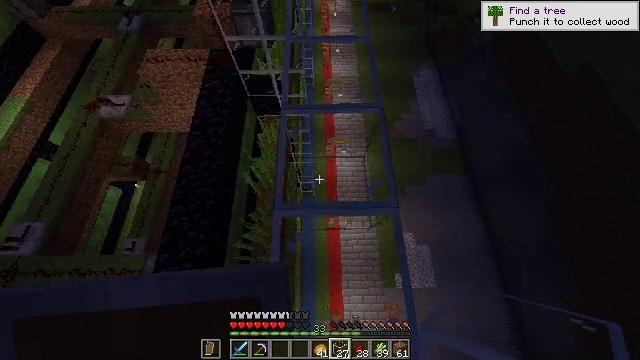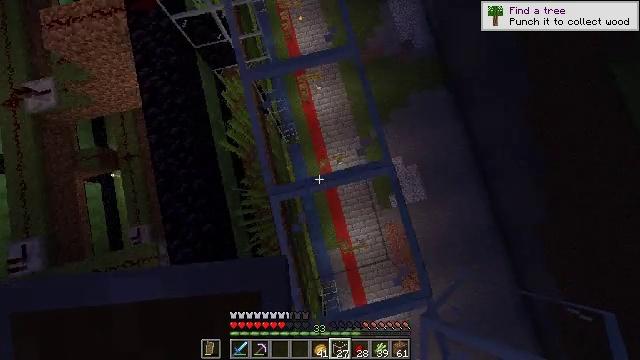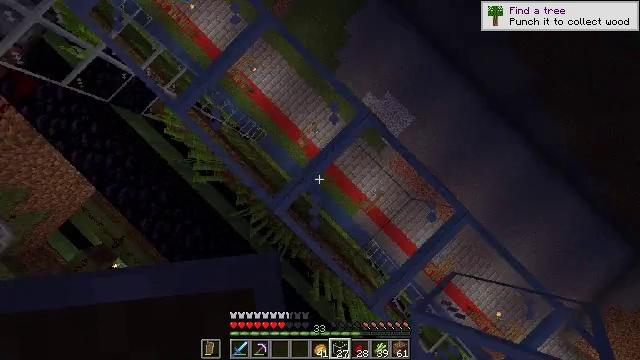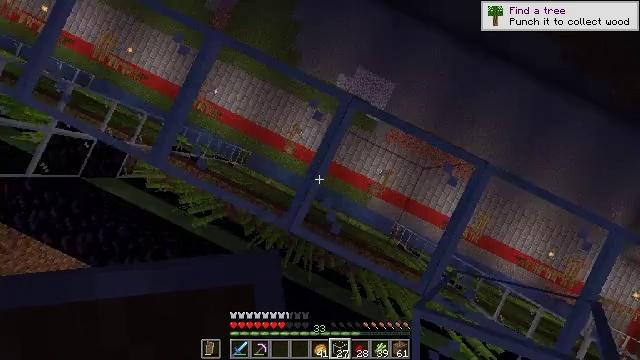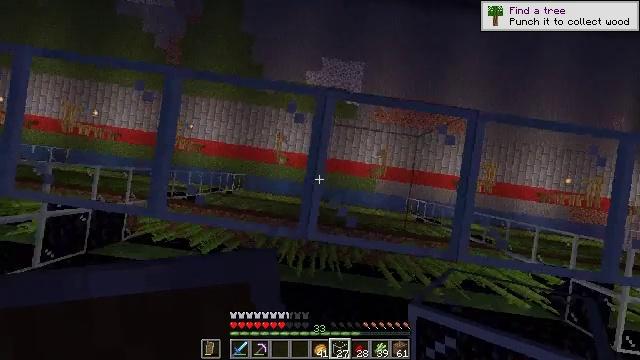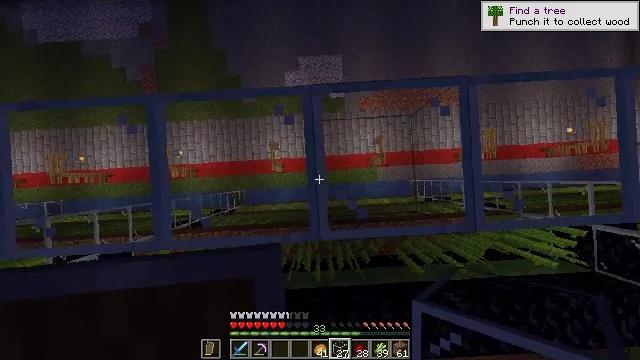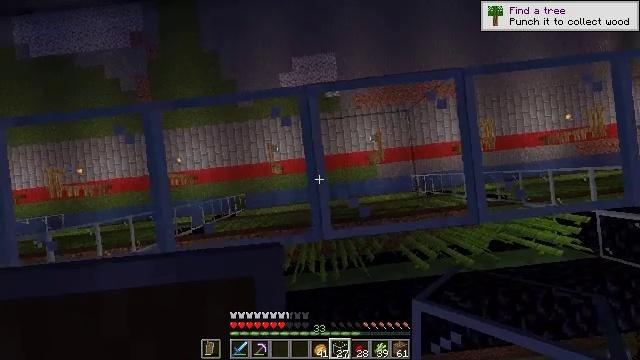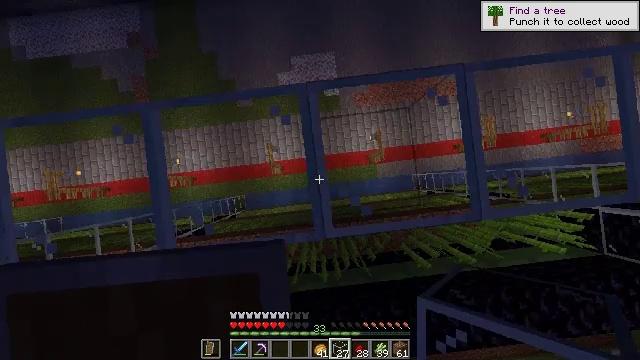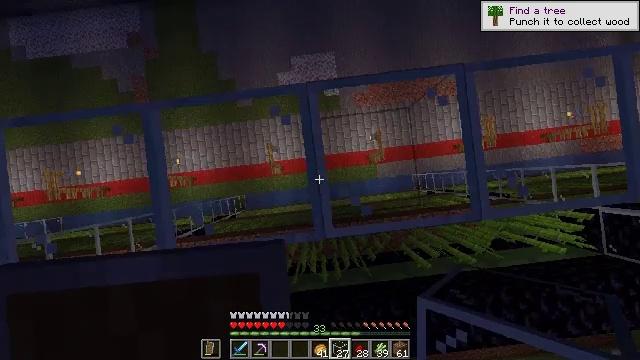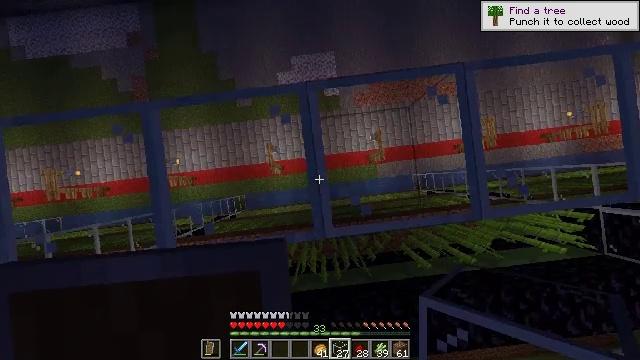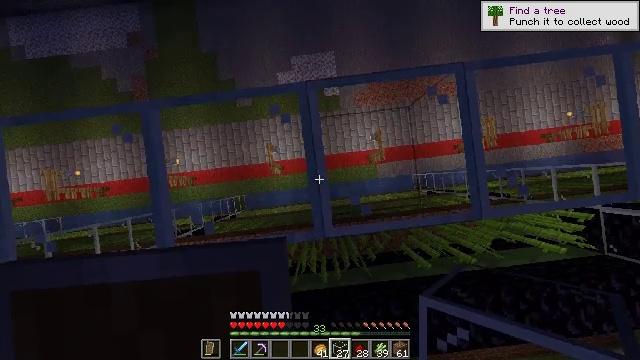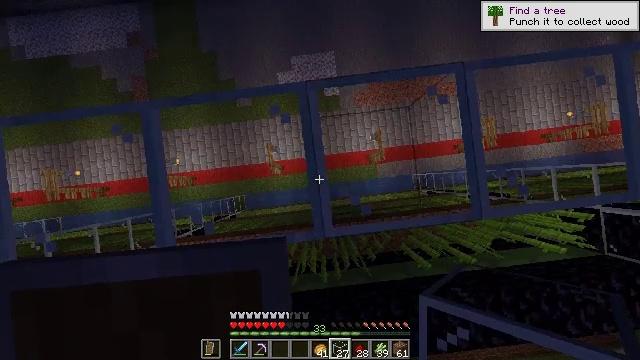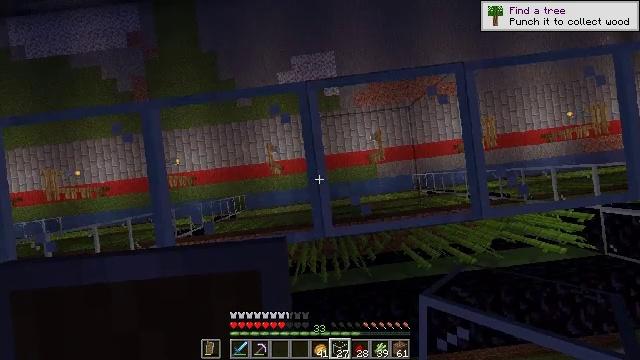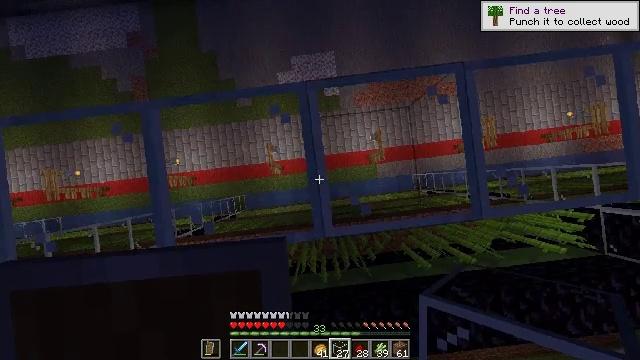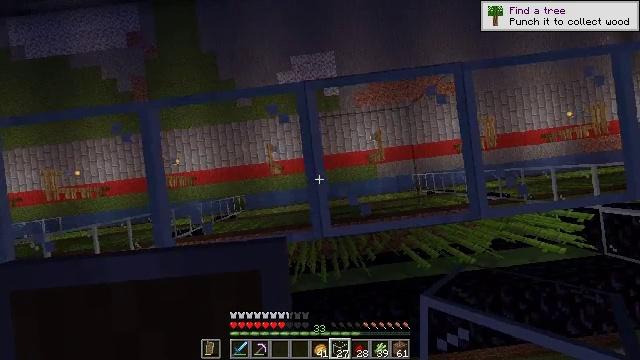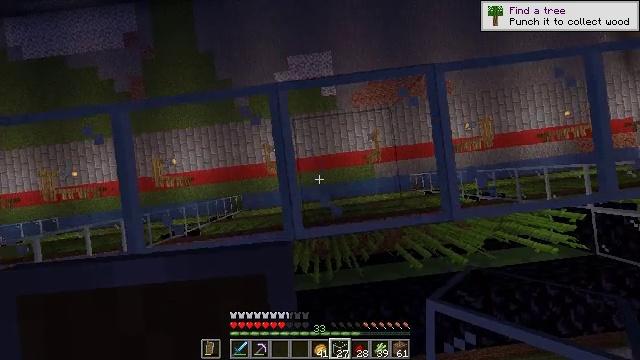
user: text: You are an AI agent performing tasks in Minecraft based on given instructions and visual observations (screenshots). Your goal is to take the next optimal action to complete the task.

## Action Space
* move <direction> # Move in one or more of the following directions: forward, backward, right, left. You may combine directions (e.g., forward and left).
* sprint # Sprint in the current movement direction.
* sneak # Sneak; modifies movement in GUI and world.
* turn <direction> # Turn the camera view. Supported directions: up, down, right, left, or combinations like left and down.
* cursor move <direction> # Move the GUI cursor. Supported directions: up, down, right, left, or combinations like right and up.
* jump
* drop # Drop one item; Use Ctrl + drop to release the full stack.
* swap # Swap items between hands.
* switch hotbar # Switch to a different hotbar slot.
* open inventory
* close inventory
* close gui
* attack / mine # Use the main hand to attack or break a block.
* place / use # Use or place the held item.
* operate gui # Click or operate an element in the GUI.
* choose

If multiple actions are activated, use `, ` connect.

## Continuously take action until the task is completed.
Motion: motion action
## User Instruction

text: Break the glass block.
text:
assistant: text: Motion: turn right and down
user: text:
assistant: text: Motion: turn right and down
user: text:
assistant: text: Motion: turn right and down
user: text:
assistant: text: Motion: turn right and down
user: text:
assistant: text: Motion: turn right
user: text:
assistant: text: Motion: turn right
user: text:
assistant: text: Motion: no_op
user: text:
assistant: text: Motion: no_op
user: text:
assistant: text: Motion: no_op
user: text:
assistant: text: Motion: no_op
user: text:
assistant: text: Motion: no_op
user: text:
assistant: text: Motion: no_op
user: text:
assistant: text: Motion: no_op
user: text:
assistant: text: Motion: move right
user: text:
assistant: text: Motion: move right
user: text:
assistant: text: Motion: move right
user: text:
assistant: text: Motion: move right
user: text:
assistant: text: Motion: no_op
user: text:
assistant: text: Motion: no_op
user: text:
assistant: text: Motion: no_op
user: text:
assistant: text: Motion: no_op
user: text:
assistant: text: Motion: no_op
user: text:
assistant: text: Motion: move back
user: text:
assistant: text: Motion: move back
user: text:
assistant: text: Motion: no_op
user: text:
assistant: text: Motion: no_op
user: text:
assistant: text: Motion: no_op
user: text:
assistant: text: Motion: no_op
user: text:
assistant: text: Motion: no_op
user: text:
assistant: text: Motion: no_op